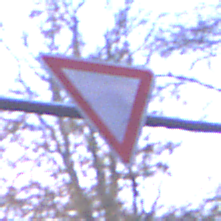
Verkehrszeichen: VorfahrtGewaehren
Umgebung: Outdoor, Suburban
Tageszeit: Night
Wetter: PartlyCloudy
Licht: Artificial
Jahreszeit: NotSpecified
Kontrast: LowContrast